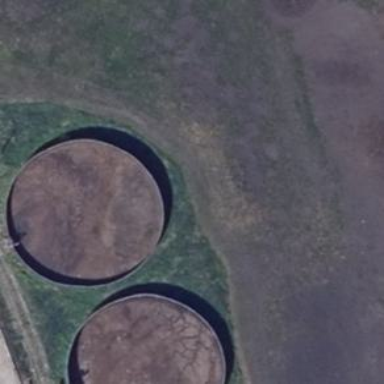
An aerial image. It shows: Storage tank with man-made structure.